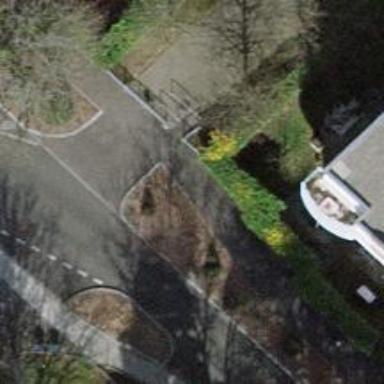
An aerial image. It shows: Pedestrian road with paving stones.